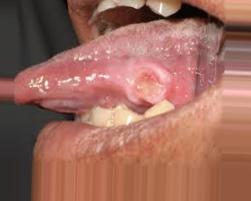
Condition: Mouth Ulcer